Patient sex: M
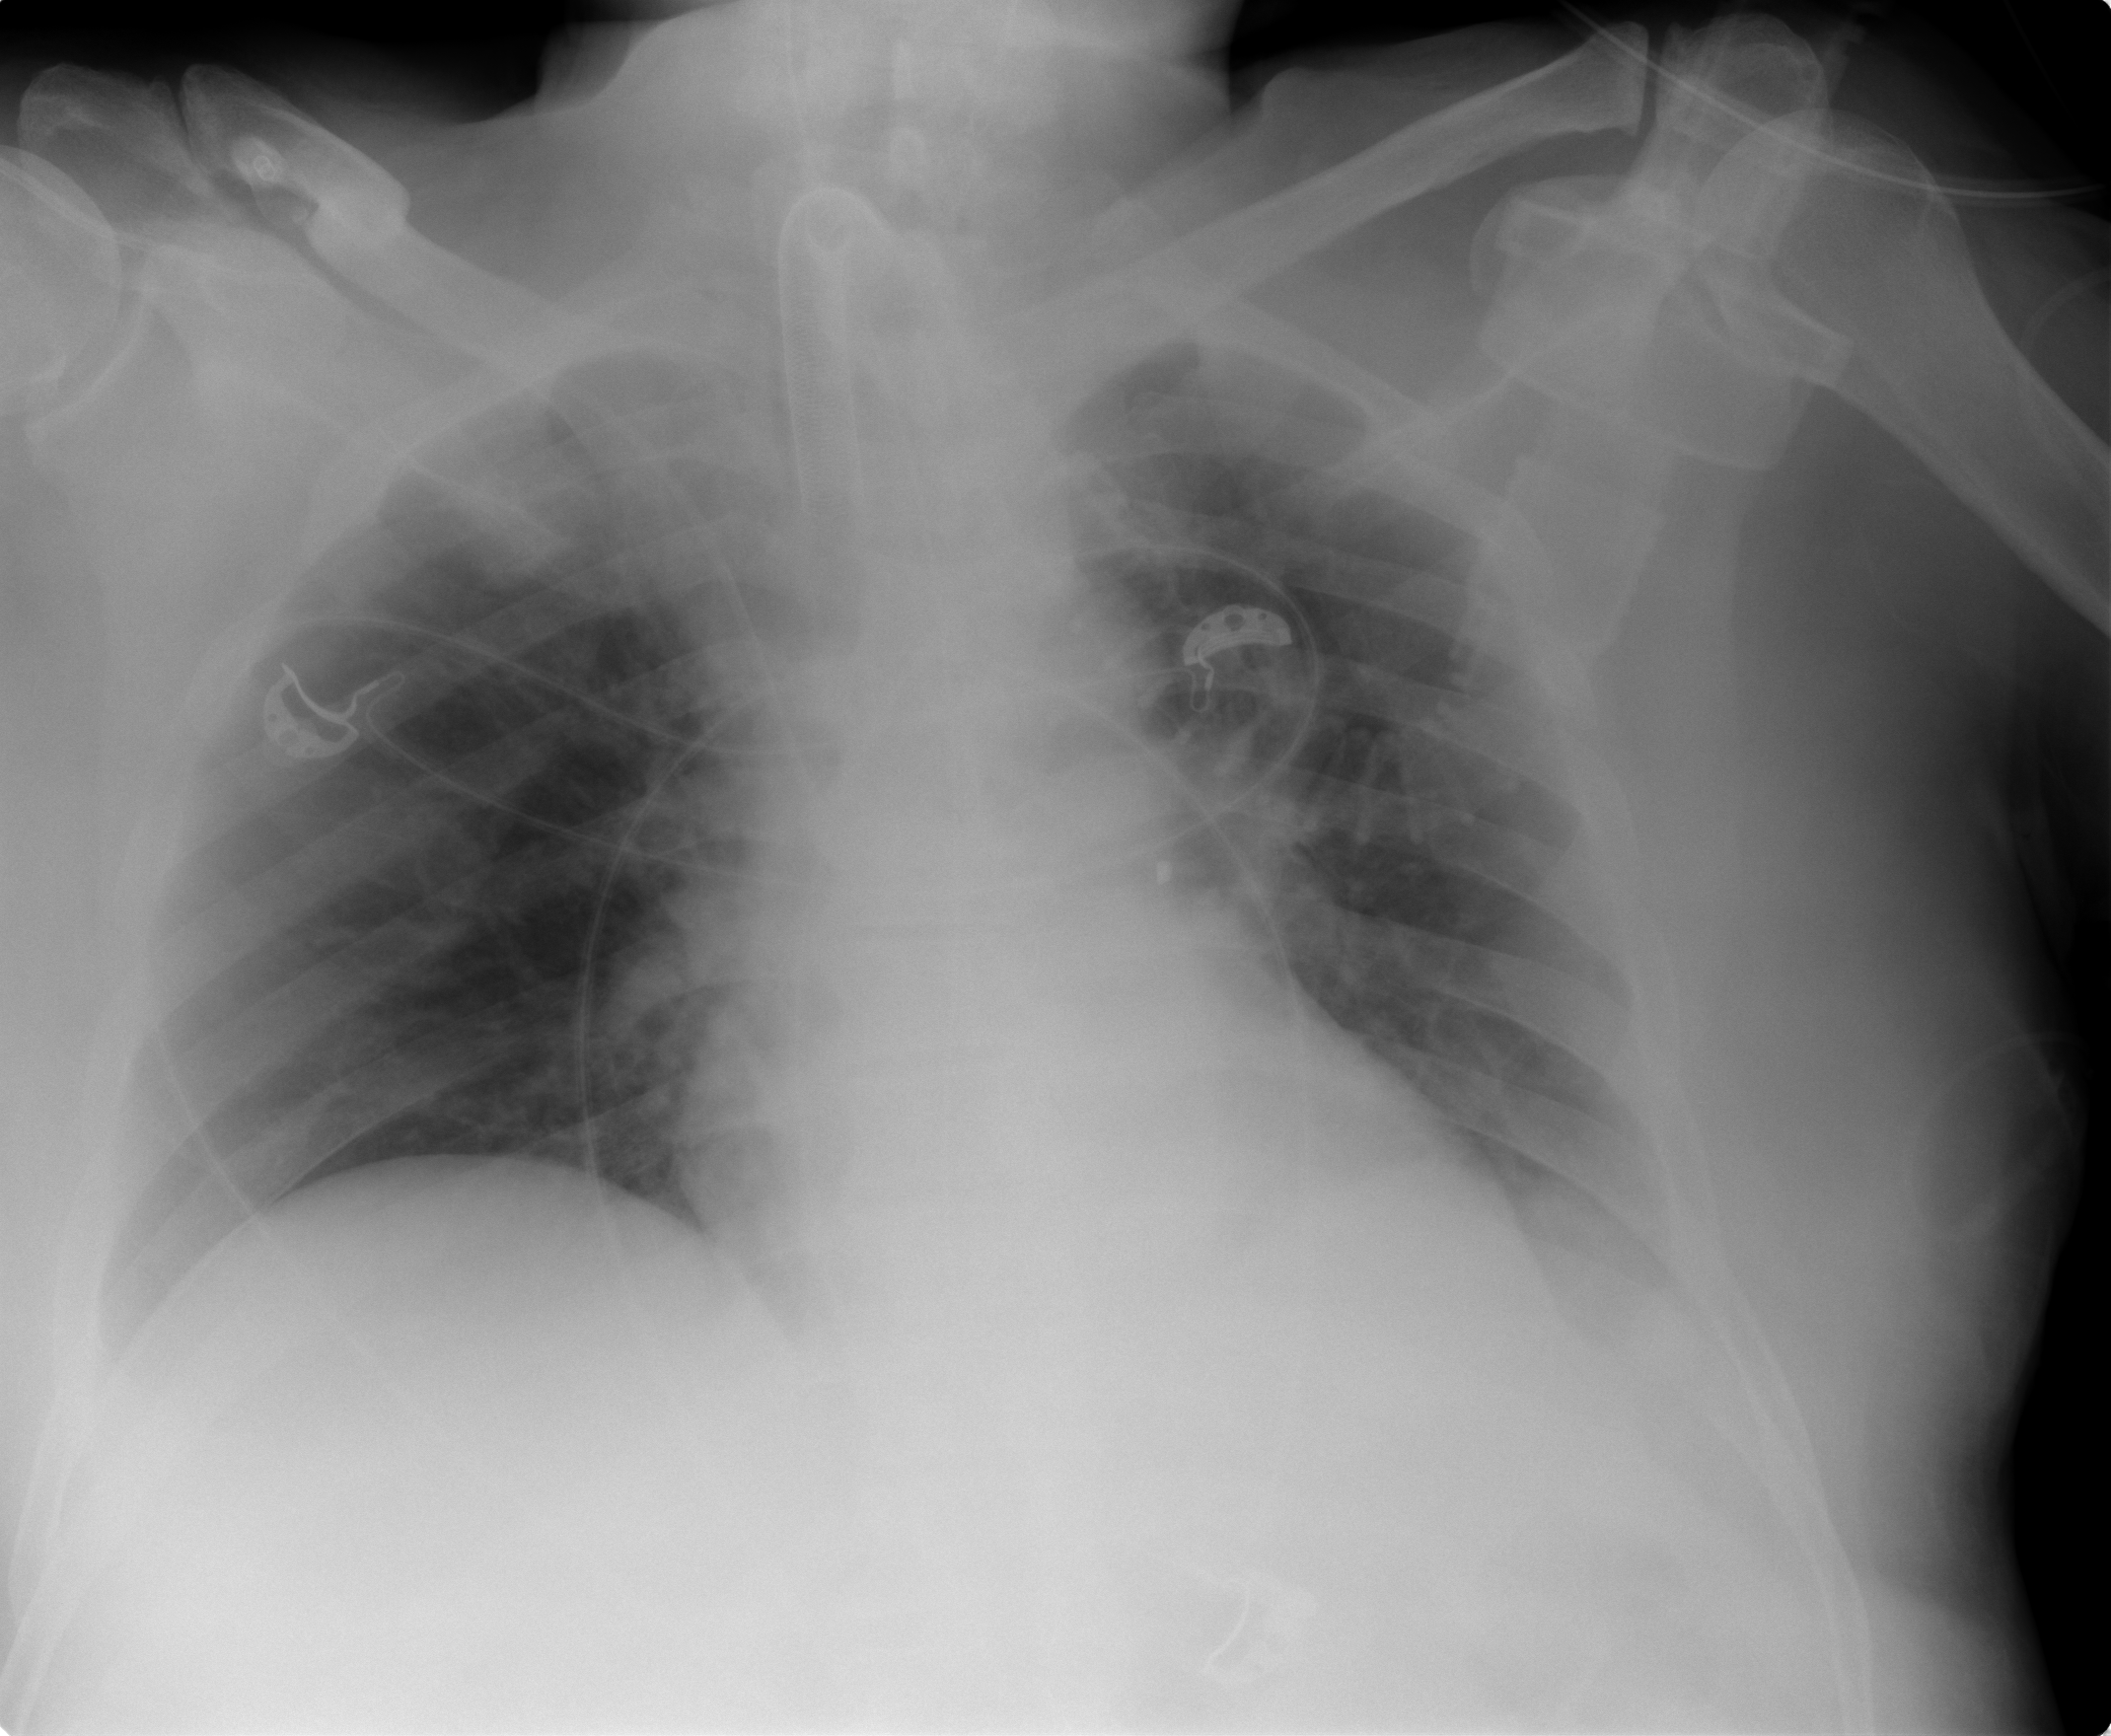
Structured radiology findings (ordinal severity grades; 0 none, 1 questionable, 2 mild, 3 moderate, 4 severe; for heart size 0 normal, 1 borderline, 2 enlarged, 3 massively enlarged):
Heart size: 0
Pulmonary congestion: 2
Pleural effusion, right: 0
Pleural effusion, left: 2
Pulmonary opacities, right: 0
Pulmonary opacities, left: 0
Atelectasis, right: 0
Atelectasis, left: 0